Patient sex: M
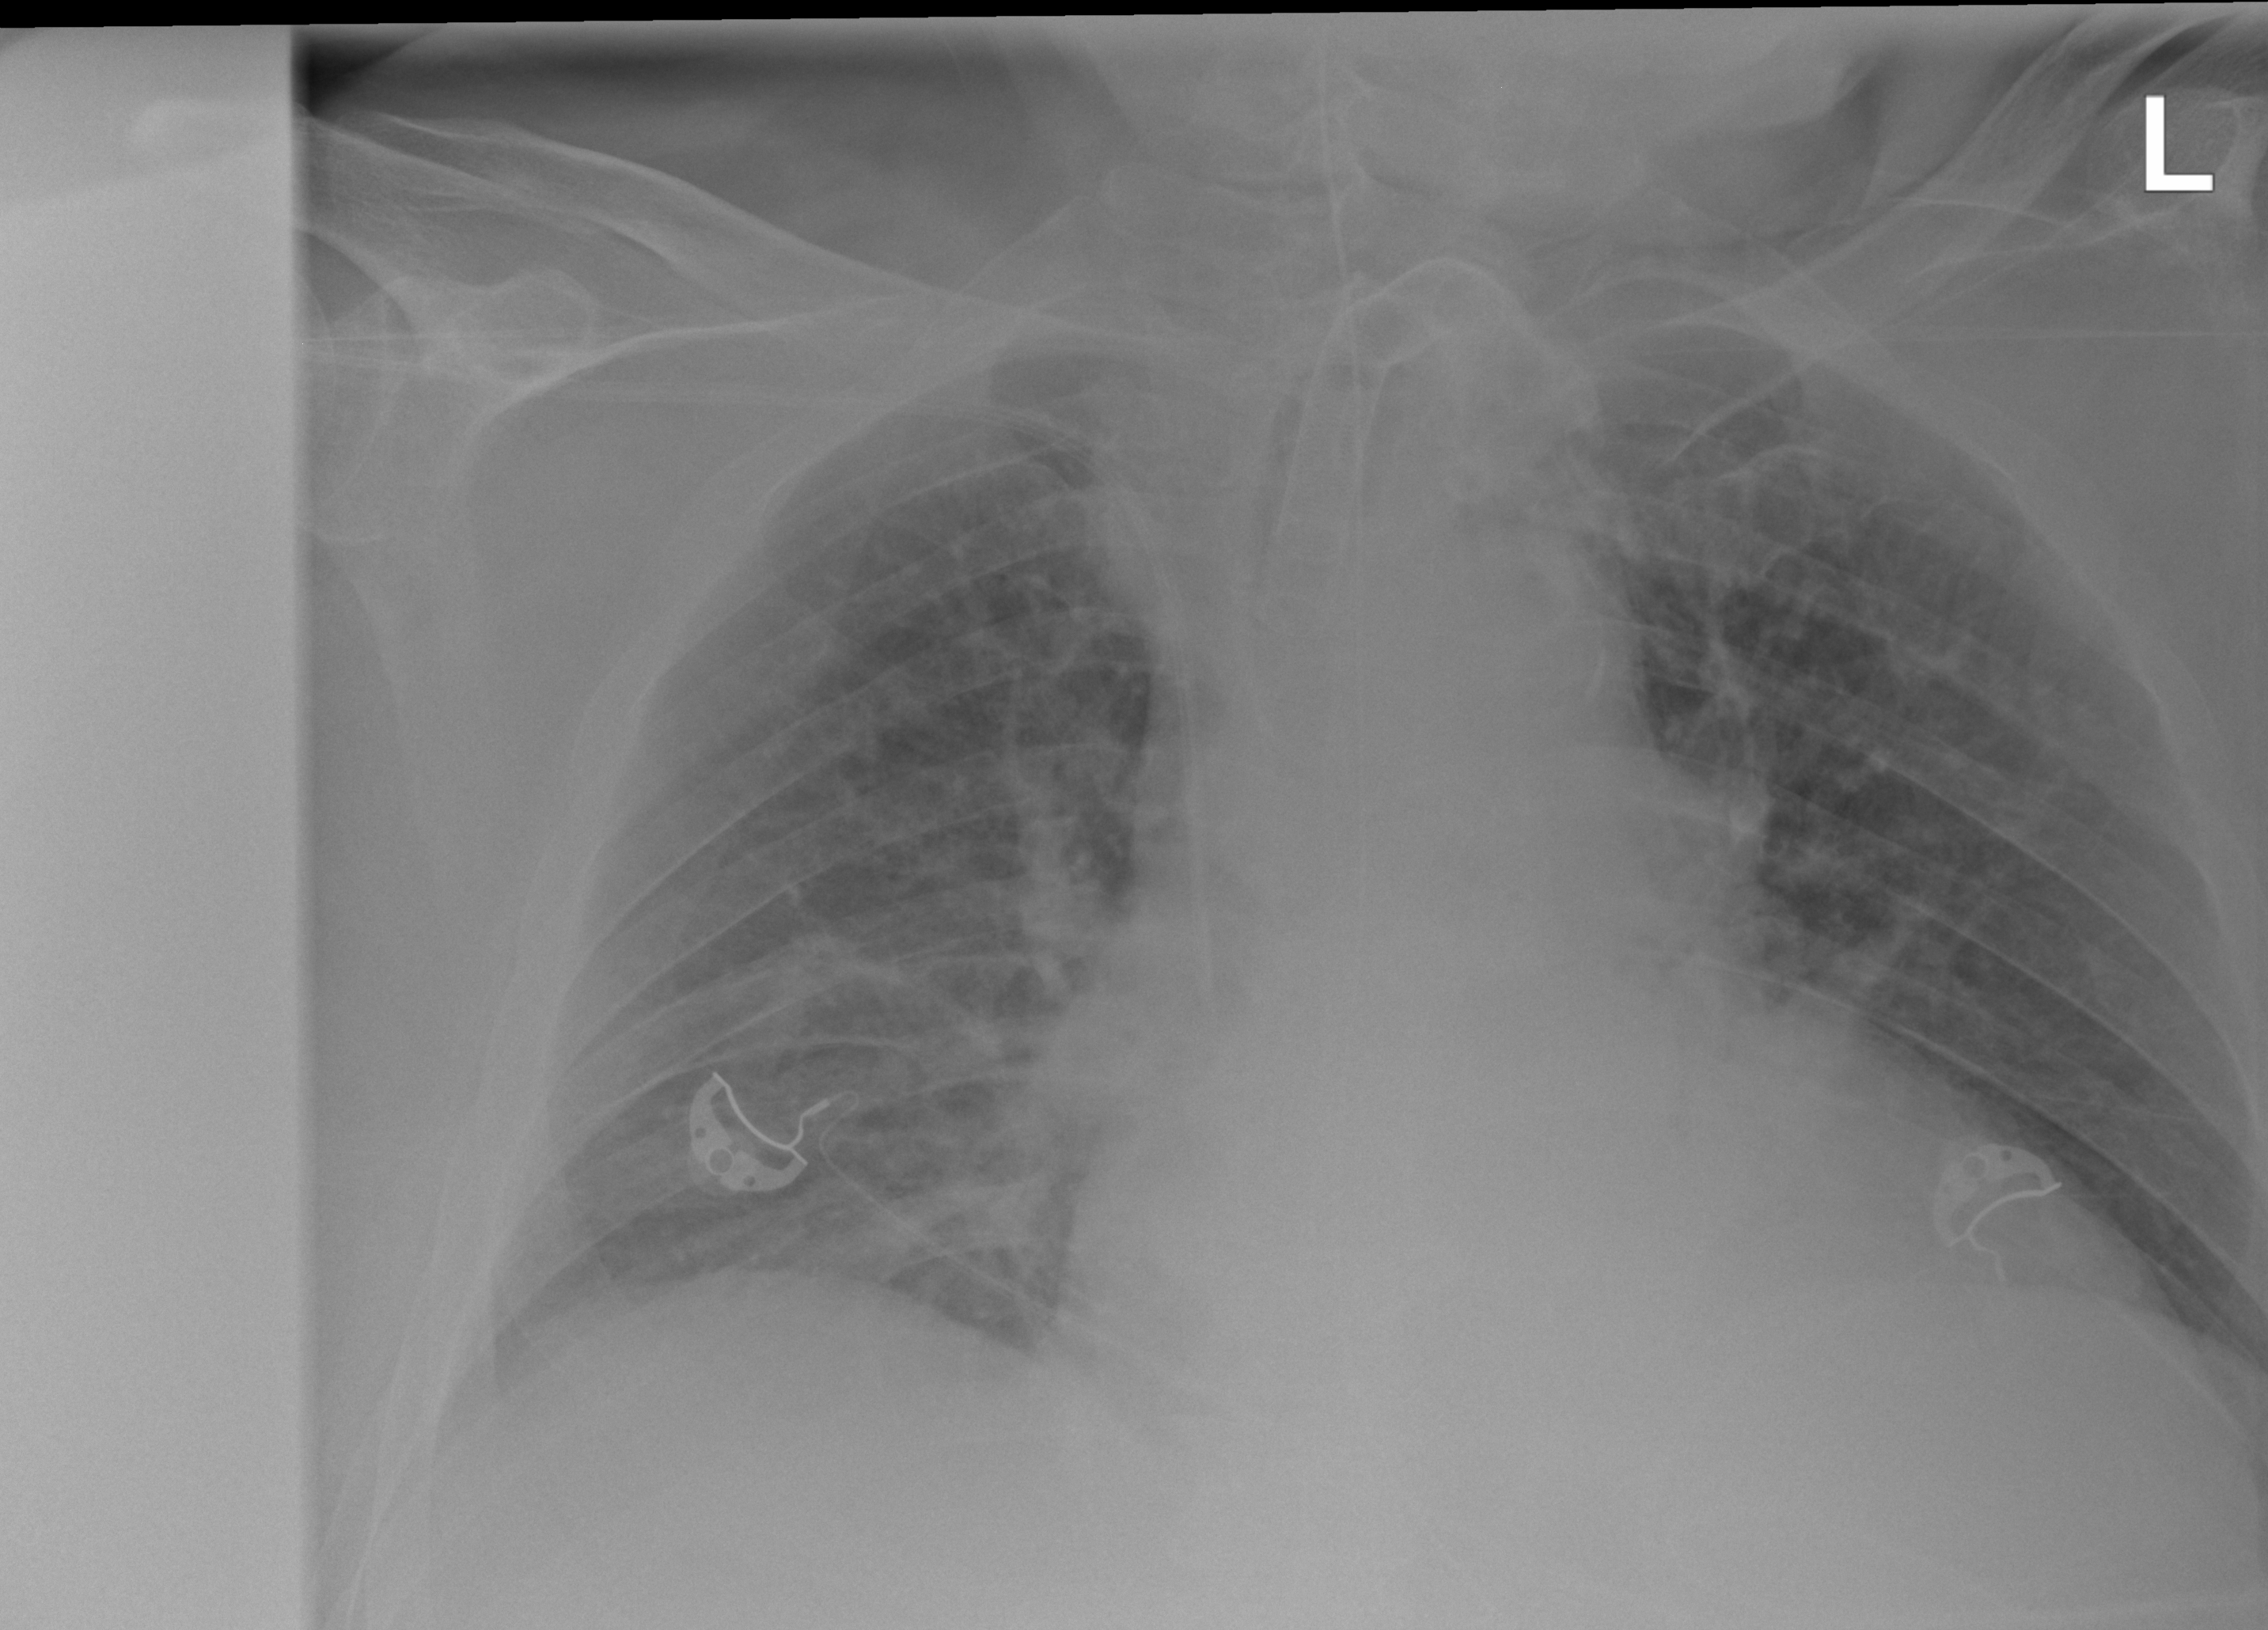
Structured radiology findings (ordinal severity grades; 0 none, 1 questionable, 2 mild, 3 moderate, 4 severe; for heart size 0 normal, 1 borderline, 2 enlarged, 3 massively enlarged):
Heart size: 2
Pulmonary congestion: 2
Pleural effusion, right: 2
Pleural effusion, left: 0
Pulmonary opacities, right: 2
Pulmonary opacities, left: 2
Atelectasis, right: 2
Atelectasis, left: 2